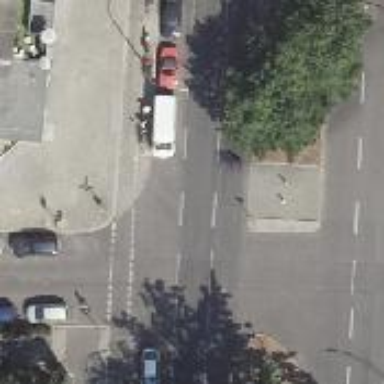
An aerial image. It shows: Unmarked crossing on asphalt footway.